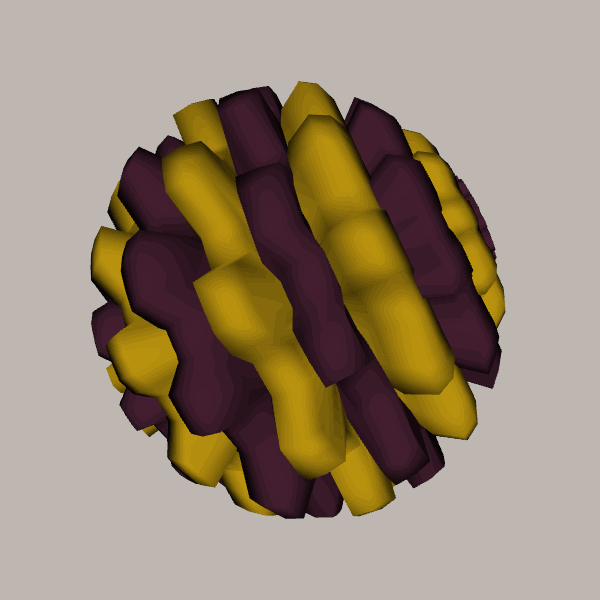
Background: light